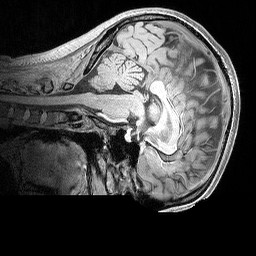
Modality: MP2RAGE
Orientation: sagittal
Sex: female
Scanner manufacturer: siemens
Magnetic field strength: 3 T
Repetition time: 5 s
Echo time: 0.00292 s